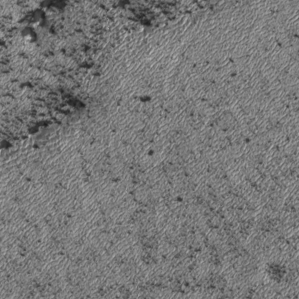
Label: frost